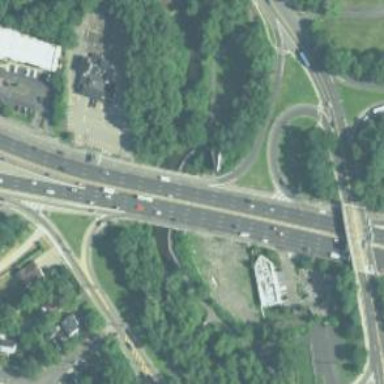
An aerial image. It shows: Bridge over trunk highway expressway.